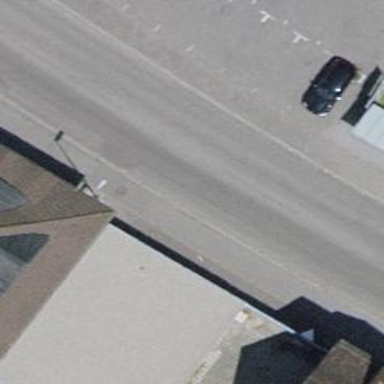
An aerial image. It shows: Bus stop with stop position for public transport.